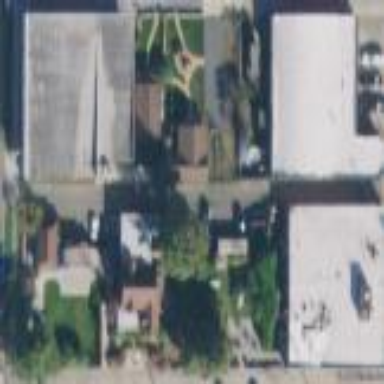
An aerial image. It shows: Sidewalk.